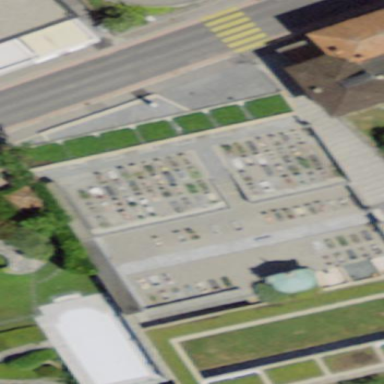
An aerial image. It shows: Cemetery.